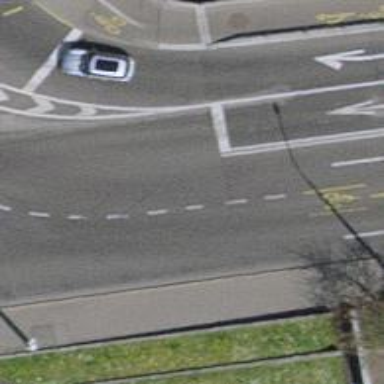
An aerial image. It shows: Secondary road with asphalt surface and trolley wires.